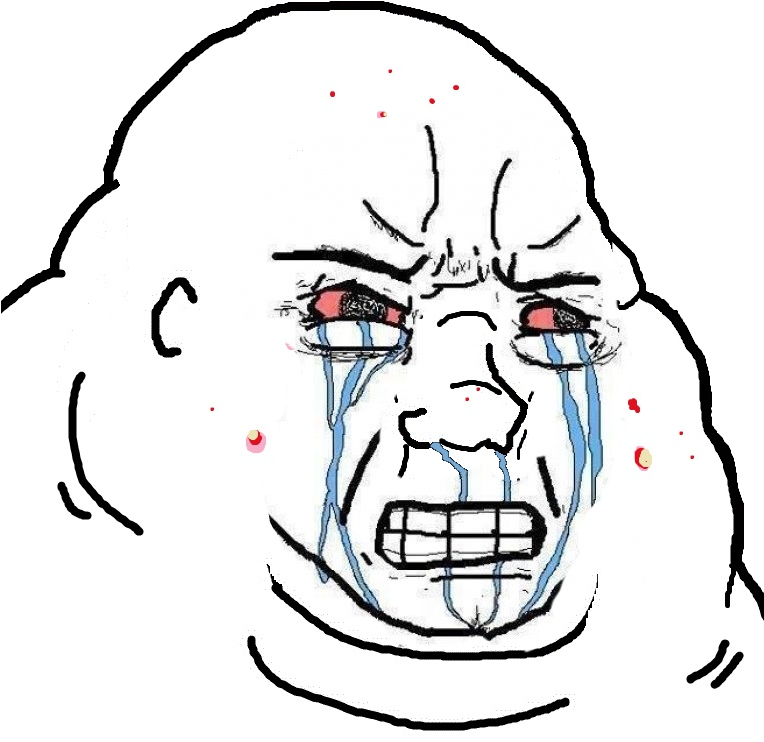
Label: 5_Blobjak